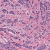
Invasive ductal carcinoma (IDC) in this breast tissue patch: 1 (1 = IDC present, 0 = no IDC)